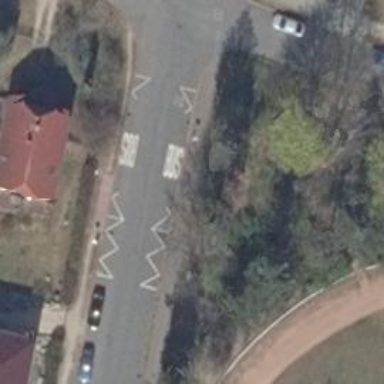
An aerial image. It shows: Public transport stop position.